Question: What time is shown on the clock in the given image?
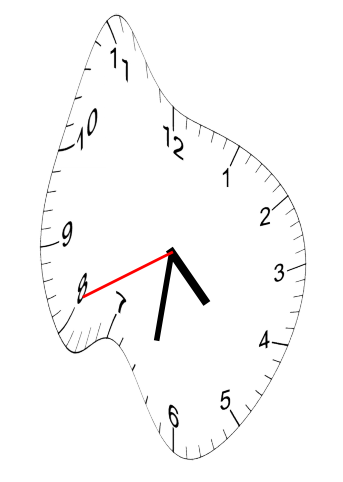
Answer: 04:31:41